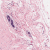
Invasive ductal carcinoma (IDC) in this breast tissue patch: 0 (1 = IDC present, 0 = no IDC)